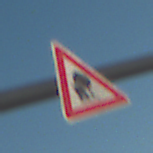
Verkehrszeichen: UnzureichendesLichtraumprofil
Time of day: SunriseSunset
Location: Outdoor (Nature)
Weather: Clear
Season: NotSpecified
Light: Natural